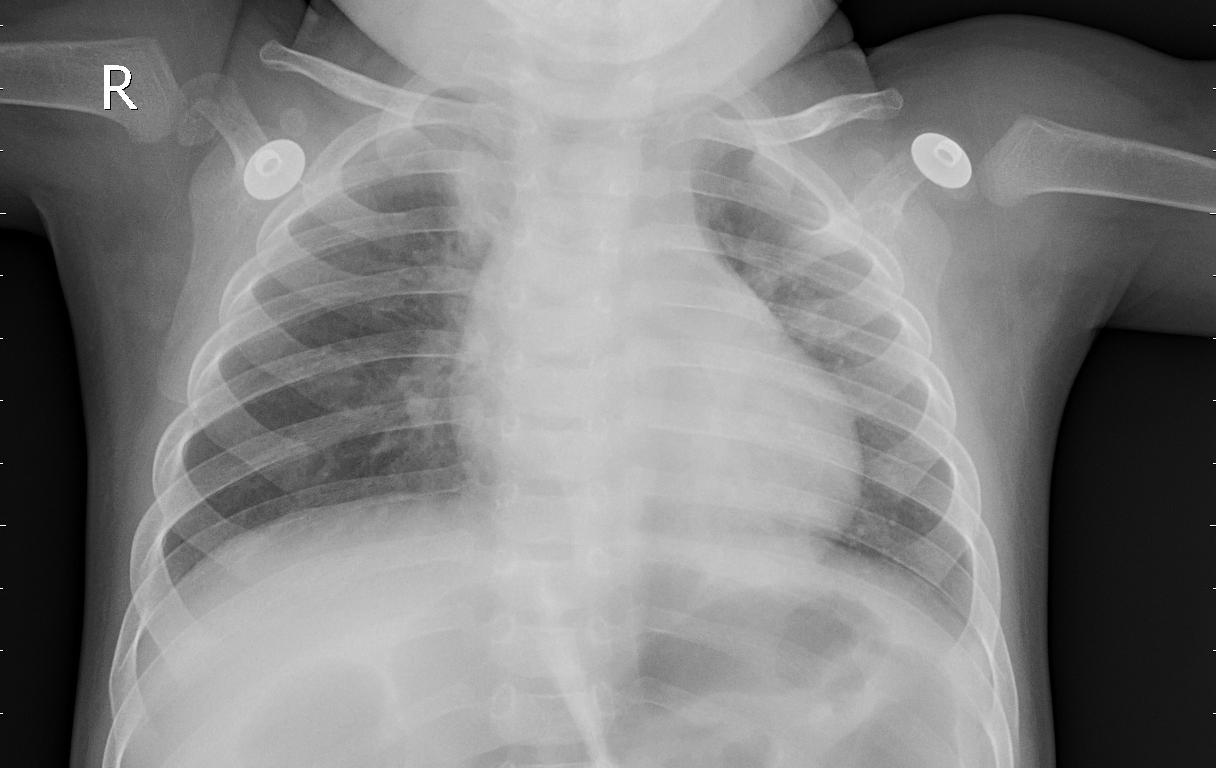
Diagnosis: PNEUMONIA